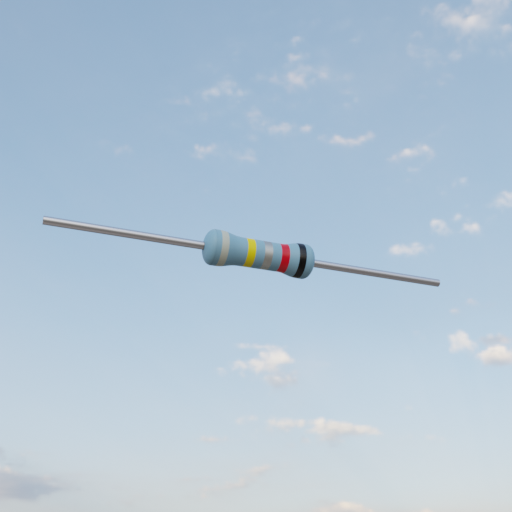
Resistor colour bands (in order): silver, yellow, silver, red, black